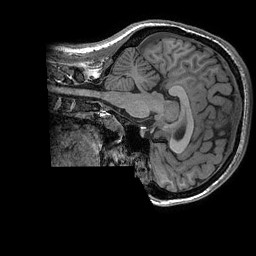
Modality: T1w
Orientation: sagittal
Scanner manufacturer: ge
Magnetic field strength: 3 T
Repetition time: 0.008156 s
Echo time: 0.00318 s